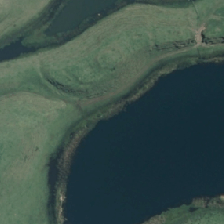
Land cover: lake_pond